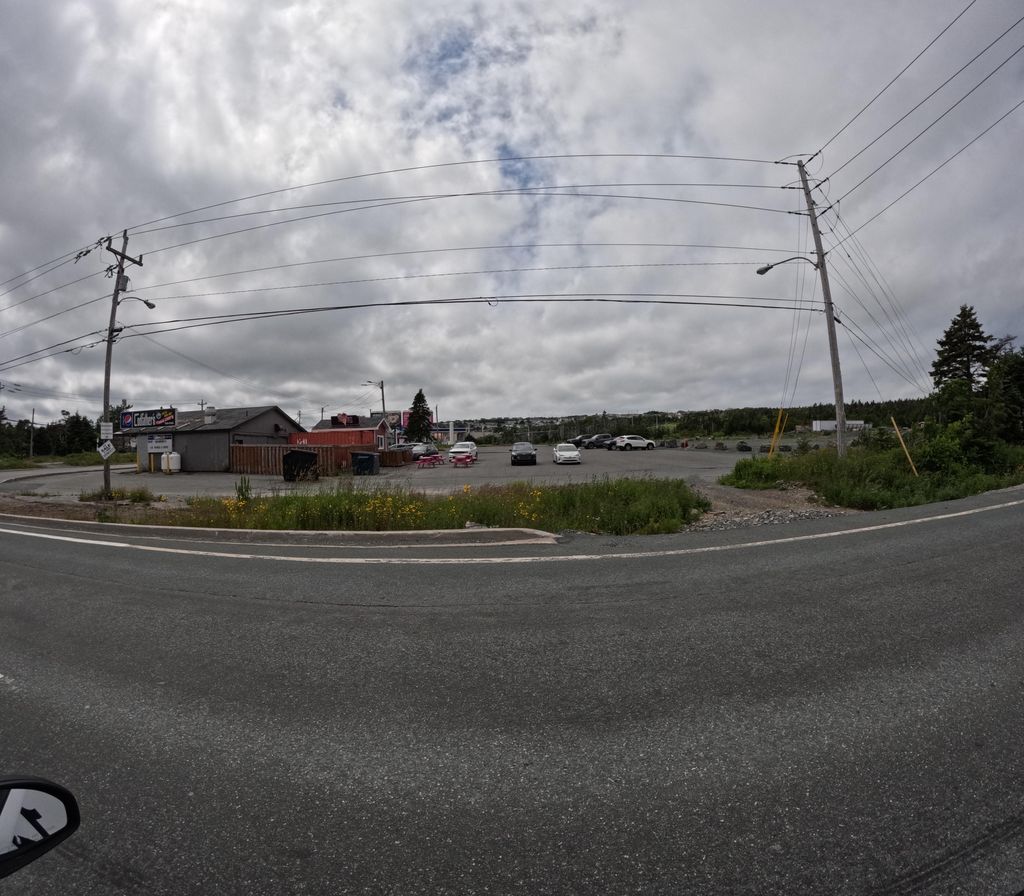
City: st_johns